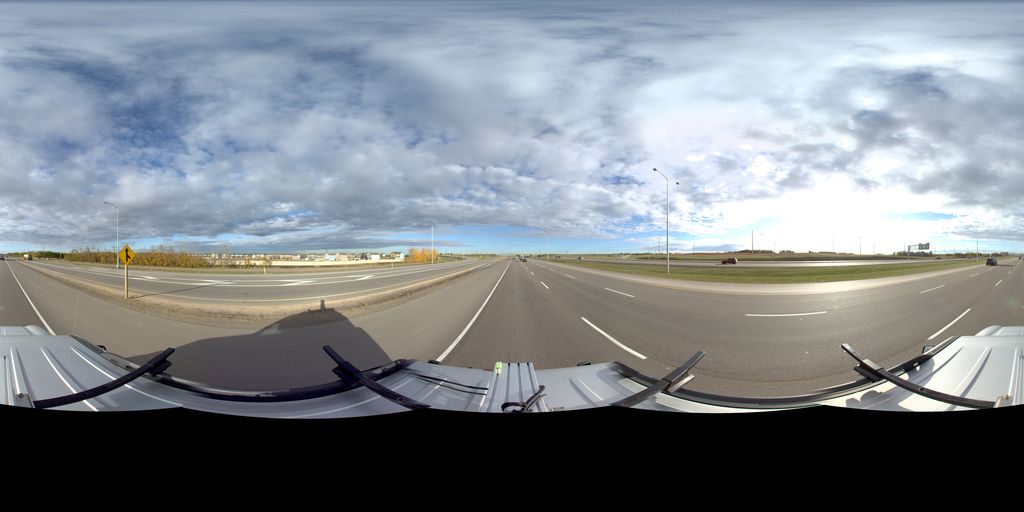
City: edmonton